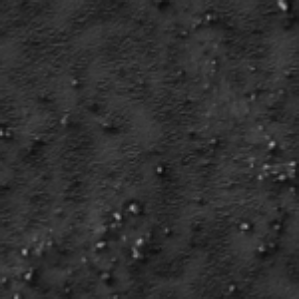
Label: frost